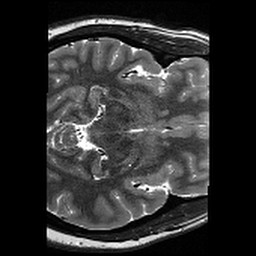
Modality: T2w
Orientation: axial
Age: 21
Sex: female
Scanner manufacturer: siemens
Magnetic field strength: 3 T
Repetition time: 13.15 s
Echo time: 0.082 s